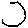
Label: hexagon